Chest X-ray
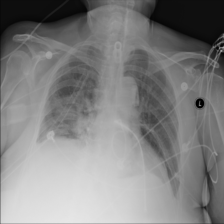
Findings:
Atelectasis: negative
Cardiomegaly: negative
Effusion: negative
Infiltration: positive
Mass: negative
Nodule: negative
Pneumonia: negative
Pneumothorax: negative
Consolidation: negative
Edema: negative
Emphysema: negative
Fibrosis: negative
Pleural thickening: negative
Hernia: negative